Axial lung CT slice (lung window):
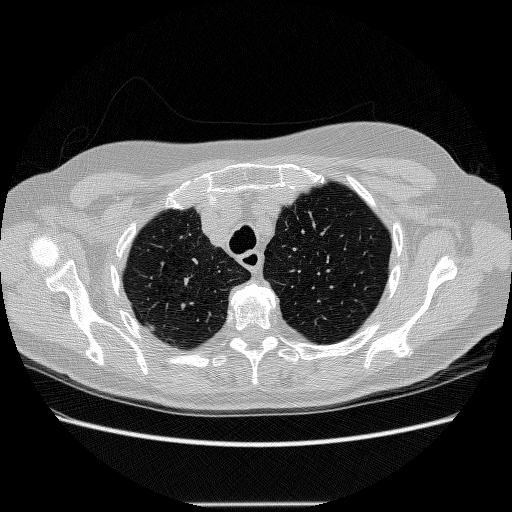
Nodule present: no